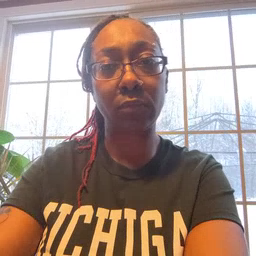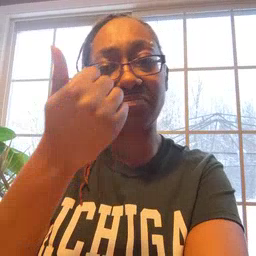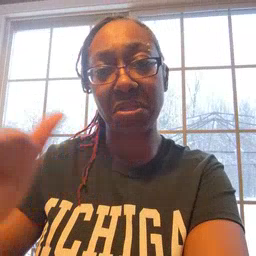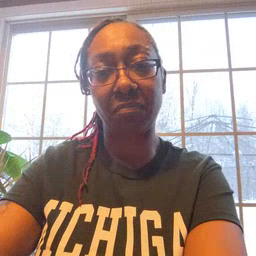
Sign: any